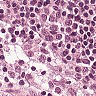
Metastatic tissue present: no